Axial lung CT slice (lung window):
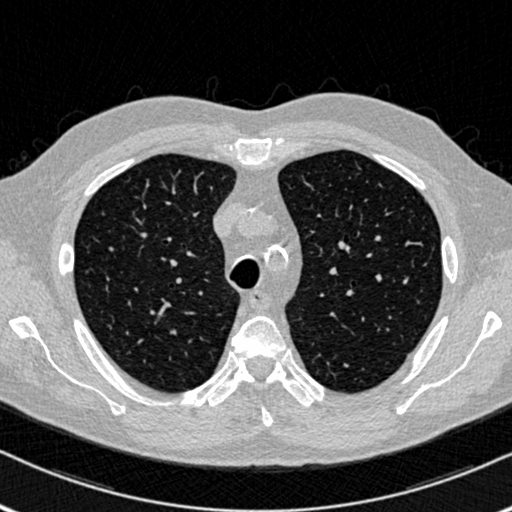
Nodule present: no